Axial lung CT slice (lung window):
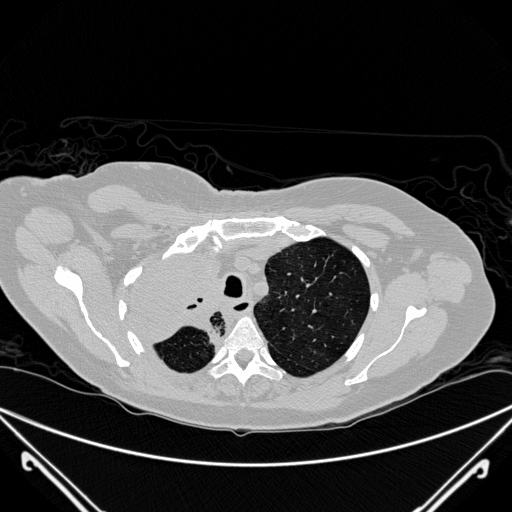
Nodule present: no